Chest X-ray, PA view. Patient: 36 years old, sex M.
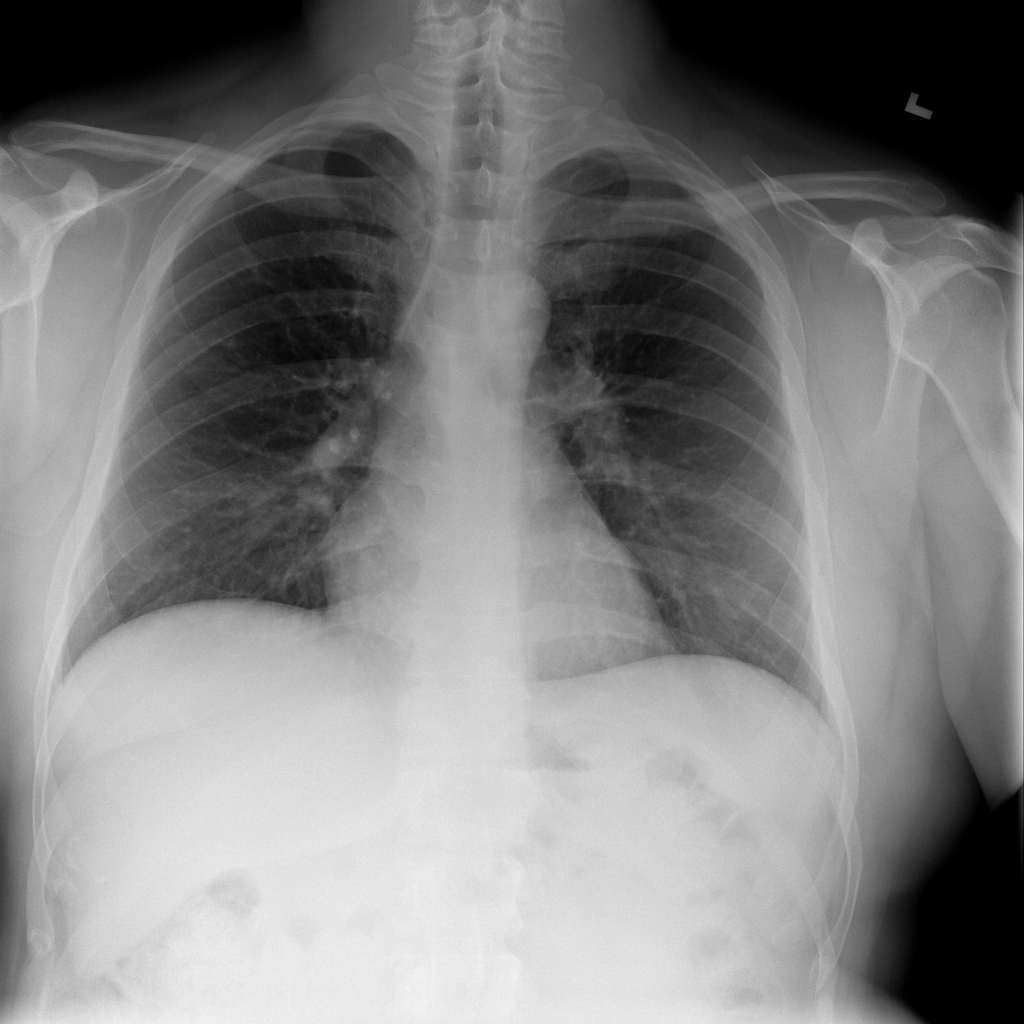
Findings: No Finding